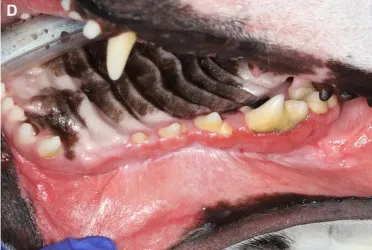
A 6 months follow-up revealed excellent healing (D).
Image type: medical_photograph (other_medical_photograph)